Question: I created an unordered list in HTML,
and used some lines to show the relations,
but when I rotate the text with
'''
writing-mode: vertical-rl;
'''
I got a gap between '<p>' and inner '<a>' like this:

The element '<a>' contains 'one<br>two', and its parent '<p>' has only one child.
And this is <URL>, how can I eliminate the gap pointed by the red arrow?
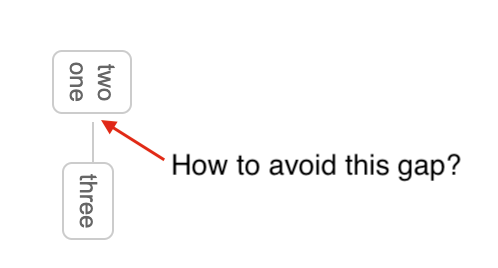
Answer: This gap is caused by 'line-height' in 'p' tag:
'''
.vertical p{
line-height: 0;
}
.vertical a{
line-height: 100%;
}
'''